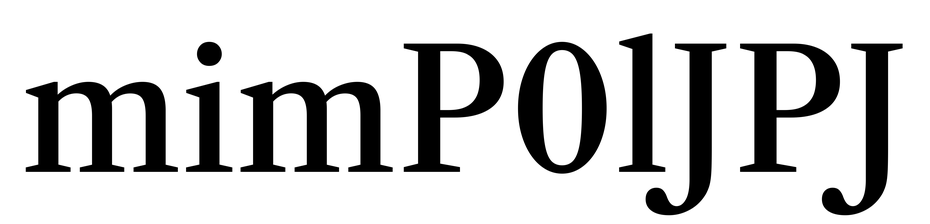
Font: LibreCaslonText_Medium